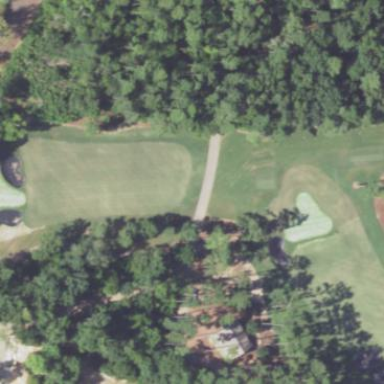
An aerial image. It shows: Scenic golf fairway.